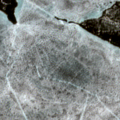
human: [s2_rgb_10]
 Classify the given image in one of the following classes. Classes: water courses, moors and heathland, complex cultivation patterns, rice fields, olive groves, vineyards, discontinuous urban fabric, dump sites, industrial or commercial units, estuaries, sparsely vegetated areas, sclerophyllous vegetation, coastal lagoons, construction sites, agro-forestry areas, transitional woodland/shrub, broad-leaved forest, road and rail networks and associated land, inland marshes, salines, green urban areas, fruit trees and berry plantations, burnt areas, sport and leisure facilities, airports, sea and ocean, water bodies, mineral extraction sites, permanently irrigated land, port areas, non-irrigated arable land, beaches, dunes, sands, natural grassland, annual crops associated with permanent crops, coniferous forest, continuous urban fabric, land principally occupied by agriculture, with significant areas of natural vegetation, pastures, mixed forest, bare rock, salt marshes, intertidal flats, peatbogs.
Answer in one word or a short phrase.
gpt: coniferous forest, water bodies